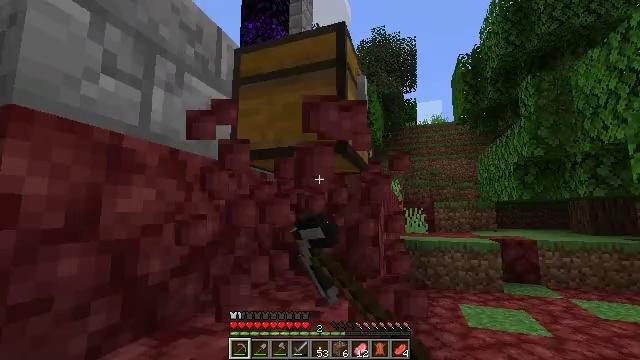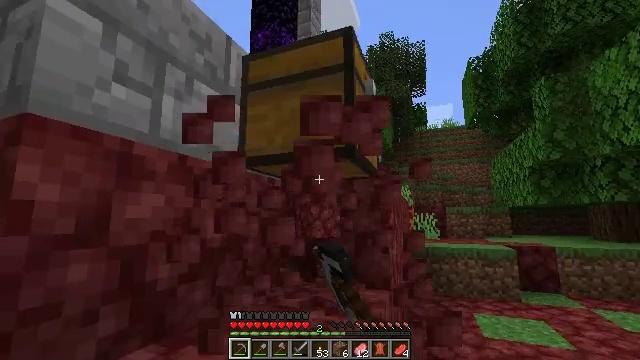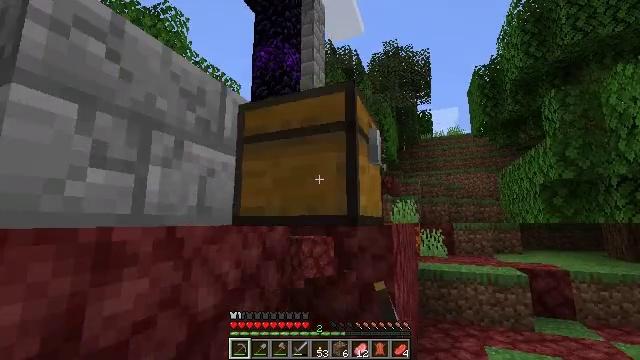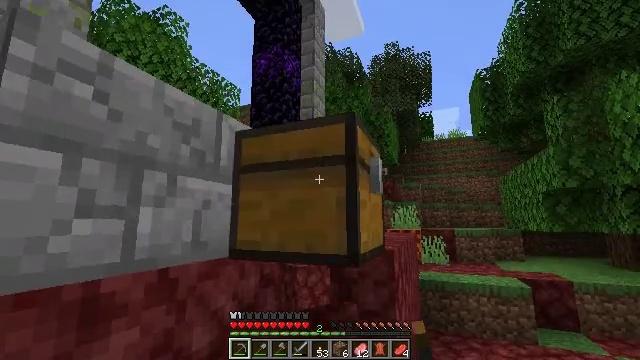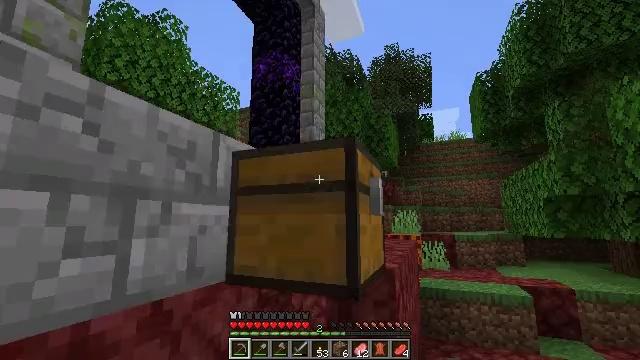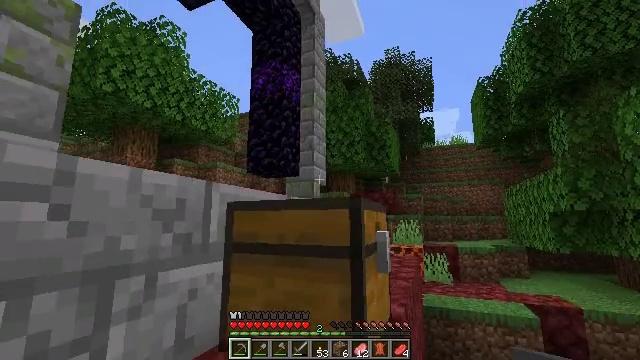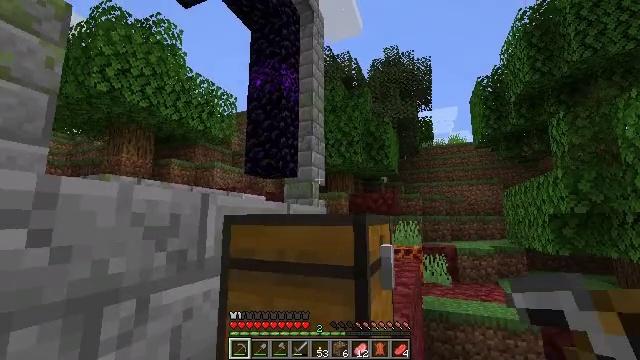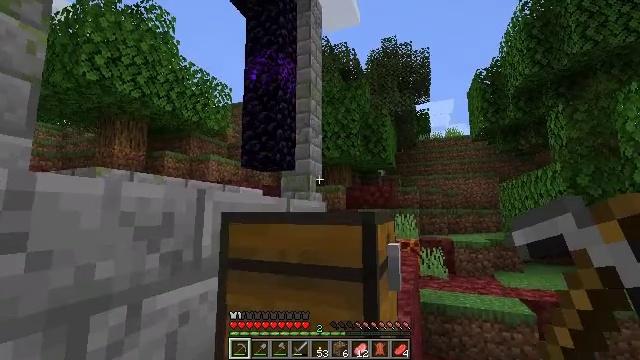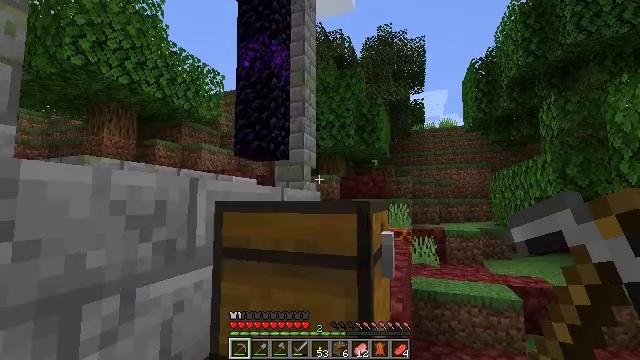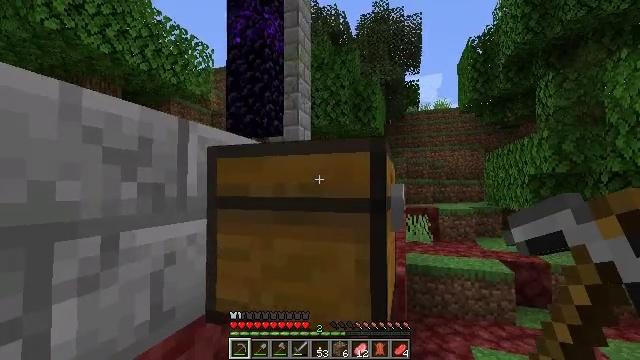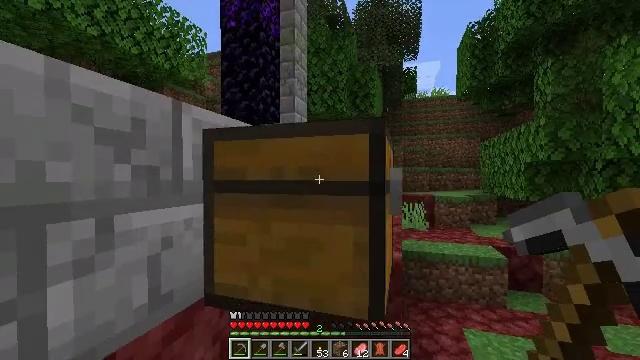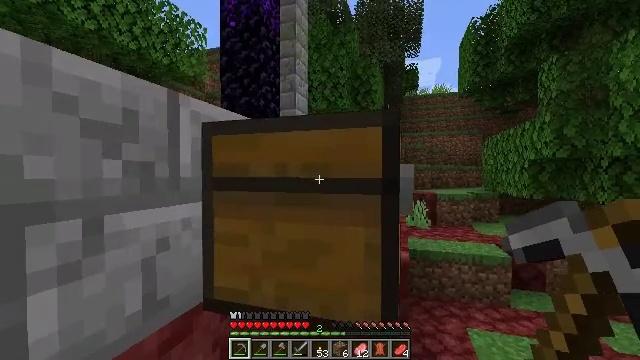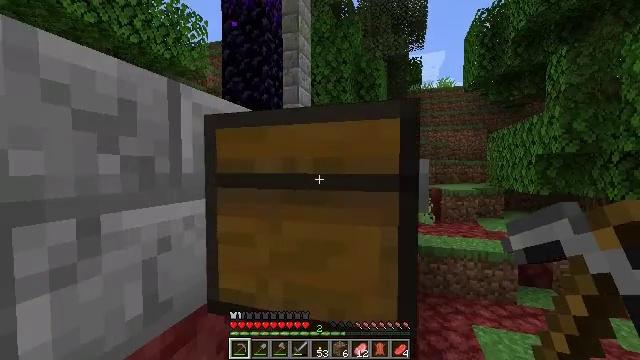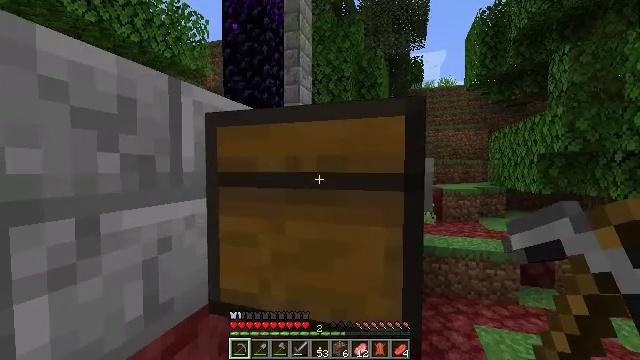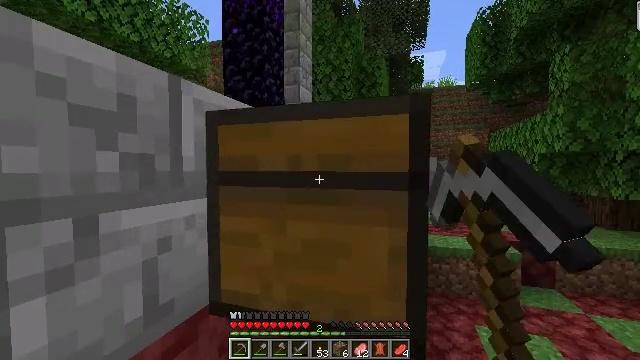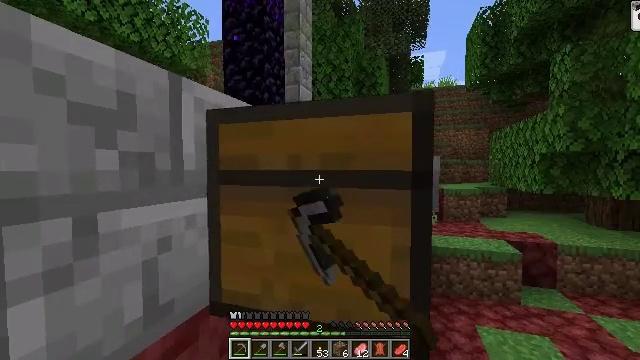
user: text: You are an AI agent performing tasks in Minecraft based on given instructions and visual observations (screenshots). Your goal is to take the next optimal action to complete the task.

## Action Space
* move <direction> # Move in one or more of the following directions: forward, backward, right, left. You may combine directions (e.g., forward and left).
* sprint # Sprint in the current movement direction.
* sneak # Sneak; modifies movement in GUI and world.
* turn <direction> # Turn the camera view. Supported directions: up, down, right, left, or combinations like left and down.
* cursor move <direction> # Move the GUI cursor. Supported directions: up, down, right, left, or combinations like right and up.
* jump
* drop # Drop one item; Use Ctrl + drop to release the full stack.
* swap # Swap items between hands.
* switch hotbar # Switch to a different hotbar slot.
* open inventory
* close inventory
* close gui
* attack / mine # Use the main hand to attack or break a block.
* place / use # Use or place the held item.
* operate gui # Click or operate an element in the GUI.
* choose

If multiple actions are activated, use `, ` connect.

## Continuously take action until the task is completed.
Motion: motion action
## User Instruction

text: Destroy the bee nest.
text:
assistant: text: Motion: move forward and move left, turn left and up
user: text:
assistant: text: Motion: move forward and move left, turn left, jump
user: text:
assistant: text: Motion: move forward and move left, jump
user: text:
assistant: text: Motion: move forward and move left, jump
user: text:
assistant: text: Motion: move forward and move left, jump
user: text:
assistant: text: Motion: move forward and move left
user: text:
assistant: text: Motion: move forward and move left, turn down
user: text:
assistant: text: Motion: move forward, turn right and down
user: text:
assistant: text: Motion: turn right and down
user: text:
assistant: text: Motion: turn down
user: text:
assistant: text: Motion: no_op
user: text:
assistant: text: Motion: turn down
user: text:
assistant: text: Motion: use / place
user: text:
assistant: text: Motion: use / place
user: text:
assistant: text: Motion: use / place
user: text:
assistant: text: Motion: no_op
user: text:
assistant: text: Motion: no_op
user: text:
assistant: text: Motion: open gui
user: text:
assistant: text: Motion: no_op
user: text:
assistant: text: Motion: no_op
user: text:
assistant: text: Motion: no_op
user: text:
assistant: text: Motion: no_op
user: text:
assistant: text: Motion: no_op
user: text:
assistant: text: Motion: no_op
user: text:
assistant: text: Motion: no_op
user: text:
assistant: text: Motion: no_op
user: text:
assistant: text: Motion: no_op
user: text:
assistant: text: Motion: no_op
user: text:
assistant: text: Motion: no_op
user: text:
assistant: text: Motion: no_op